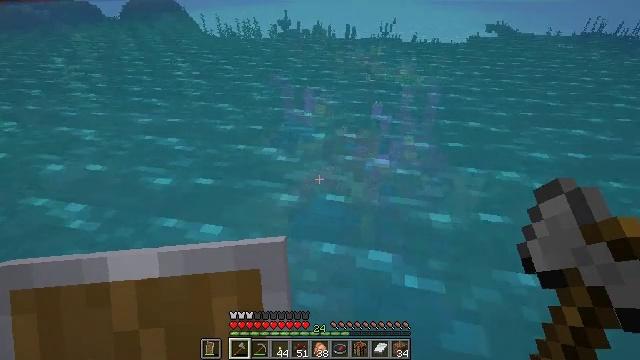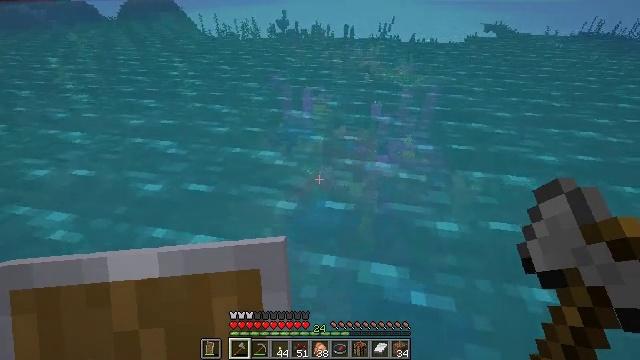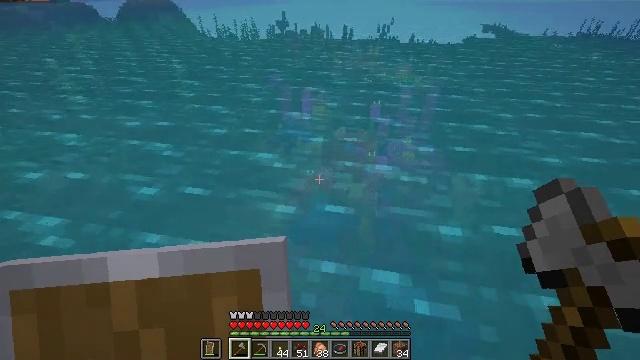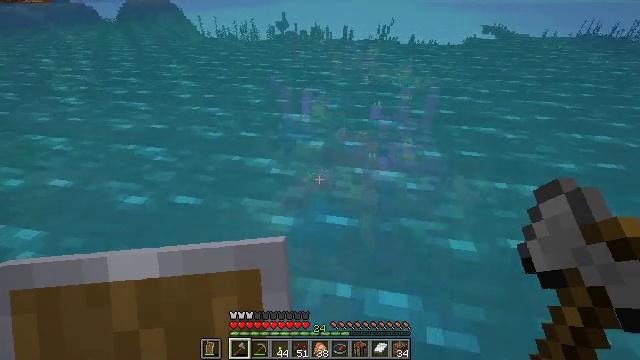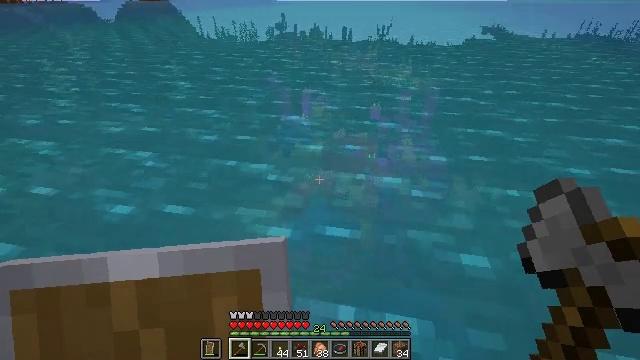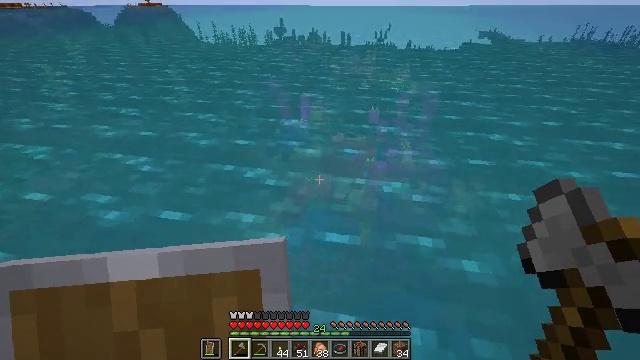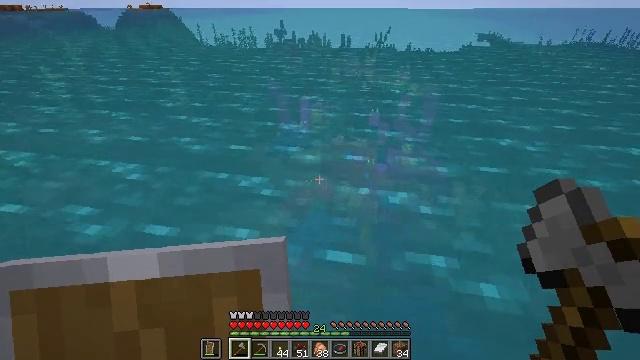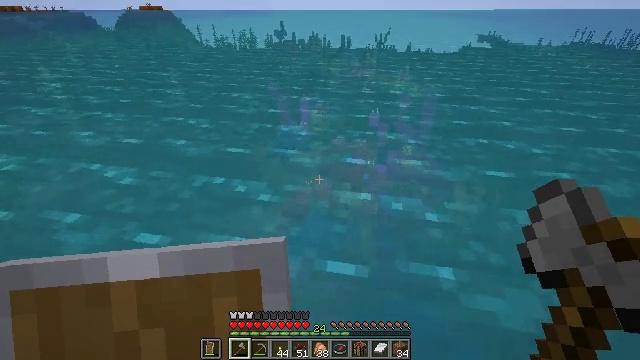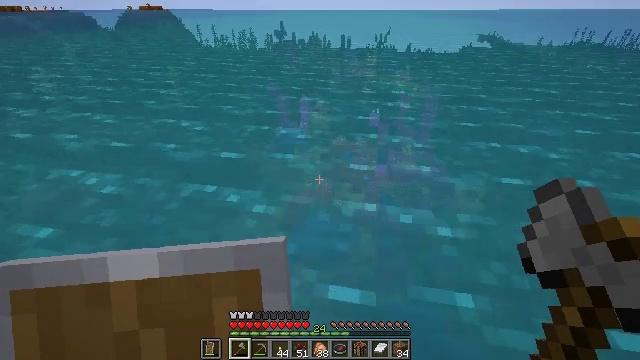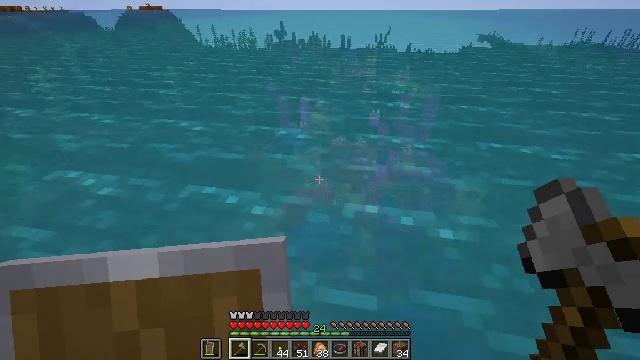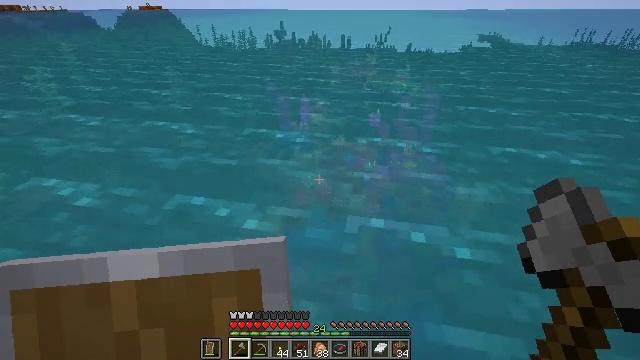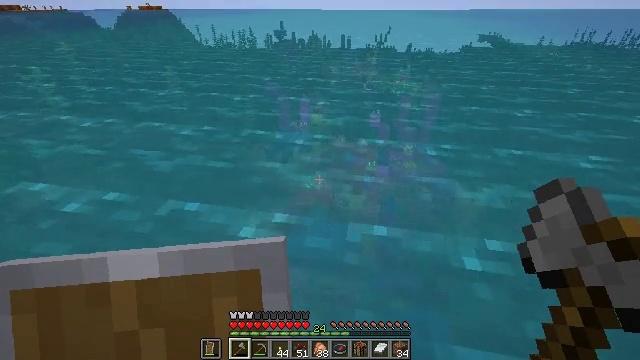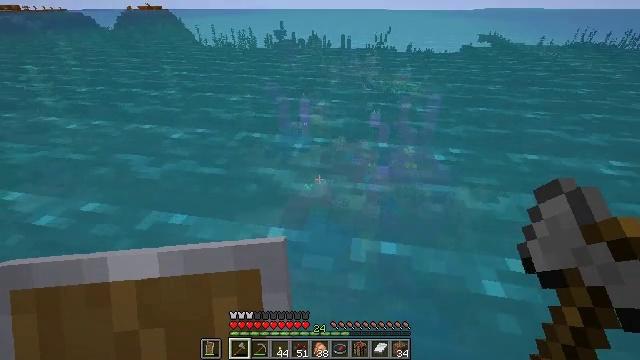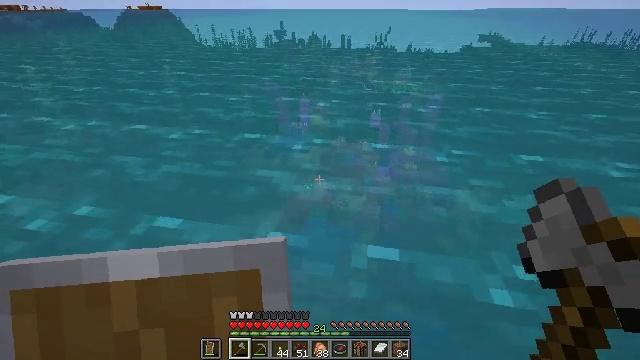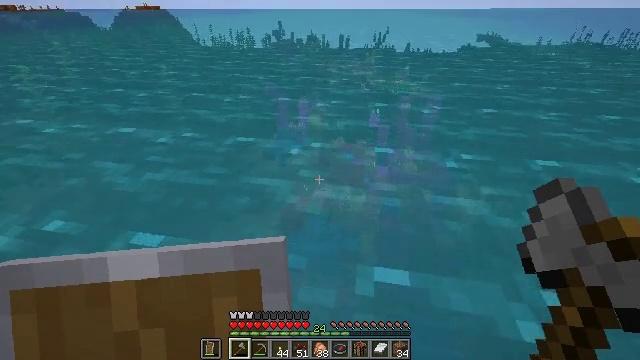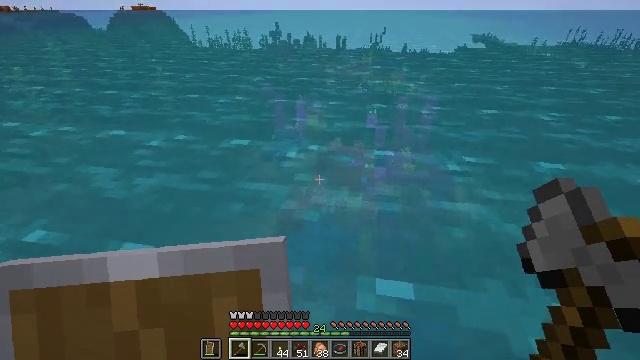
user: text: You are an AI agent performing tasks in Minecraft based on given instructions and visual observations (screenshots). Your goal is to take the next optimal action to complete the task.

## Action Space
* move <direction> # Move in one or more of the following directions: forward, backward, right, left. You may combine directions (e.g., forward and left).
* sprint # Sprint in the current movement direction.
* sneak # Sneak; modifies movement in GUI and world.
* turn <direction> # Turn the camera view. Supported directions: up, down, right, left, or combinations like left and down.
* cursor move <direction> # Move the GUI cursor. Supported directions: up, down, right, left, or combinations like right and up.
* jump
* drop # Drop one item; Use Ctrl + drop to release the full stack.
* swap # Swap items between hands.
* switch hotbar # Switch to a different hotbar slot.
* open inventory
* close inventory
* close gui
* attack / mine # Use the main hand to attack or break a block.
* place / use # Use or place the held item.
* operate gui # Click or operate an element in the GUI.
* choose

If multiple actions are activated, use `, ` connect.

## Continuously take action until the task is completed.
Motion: motion action
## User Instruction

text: Mine underwater sea pickle.
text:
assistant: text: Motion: move forward
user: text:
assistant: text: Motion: move forward
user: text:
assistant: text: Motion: move forward
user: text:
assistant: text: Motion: move forward
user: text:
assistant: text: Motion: move forward
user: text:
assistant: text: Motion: move forward
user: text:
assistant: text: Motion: move forward
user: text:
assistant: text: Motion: move forward
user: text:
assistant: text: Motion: move forward
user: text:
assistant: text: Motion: move forward
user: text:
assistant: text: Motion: move forward
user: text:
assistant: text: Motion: move forward
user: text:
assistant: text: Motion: move forward
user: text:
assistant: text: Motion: move forward
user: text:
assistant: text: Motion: move forward
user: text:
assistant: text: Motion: move forward
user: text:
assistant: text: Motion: move forward
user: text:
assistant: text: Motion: move forward
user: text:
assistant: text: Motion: move forward, turn right and down
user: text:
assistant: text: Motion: move forward, turn right and down
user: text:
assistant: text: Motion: move forward, turn right and down
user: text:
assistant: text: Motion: move forward, sneak, turn right and down
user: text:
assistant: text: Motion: move forward, sneak, turn down
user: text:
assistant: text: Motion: move forward, sneak
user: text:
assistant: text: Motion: move forward, sneak
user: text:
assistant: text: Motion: move forward, sneak
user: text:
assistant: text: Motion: move forward, sneak
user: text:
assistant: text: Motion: move forward, sneak
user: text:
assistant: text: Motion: move forward, sneak
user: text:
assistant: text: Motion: move forward, sneak